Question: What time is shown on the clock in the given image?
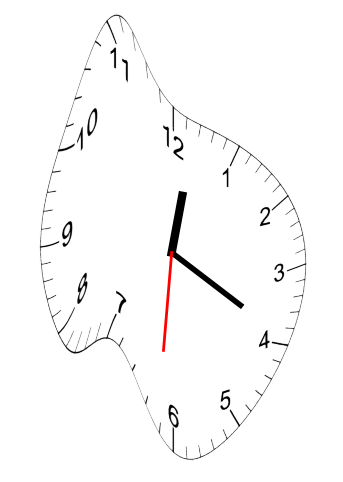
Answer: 12:19:31